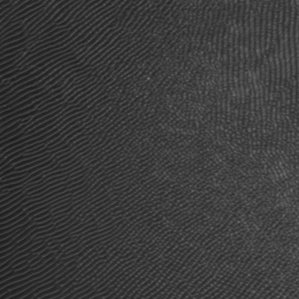
Label: frost